Field crop: tomato
Growth stage: 1
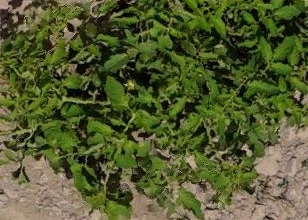
Species: tomato